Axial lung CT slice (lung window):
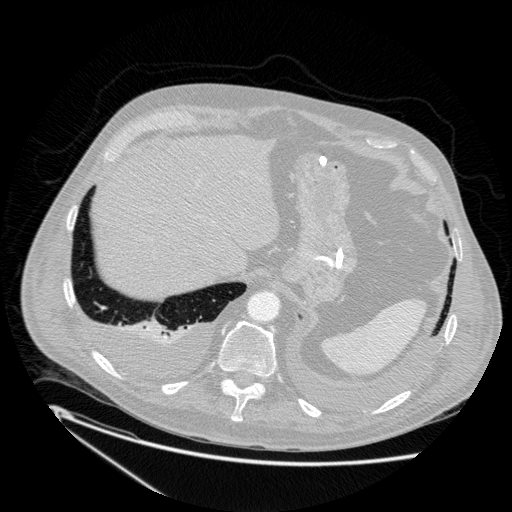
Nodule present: no